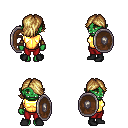
a pixel art fantasy rpg character, female body template, orc, green skin, gold chest armor, red pants, blonde swoop hairstyle, leather bracers, black shoes, shield, four views (front, back, left, right), 2x2 character sprite sheet, small pixel art, hard edges, no anti-aliasing